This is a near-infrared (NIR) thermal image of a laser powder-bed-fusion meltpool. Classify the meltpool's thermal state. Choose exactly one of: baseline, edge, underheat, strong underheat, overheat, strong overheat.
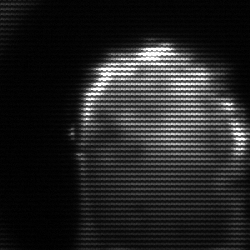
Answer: baseline